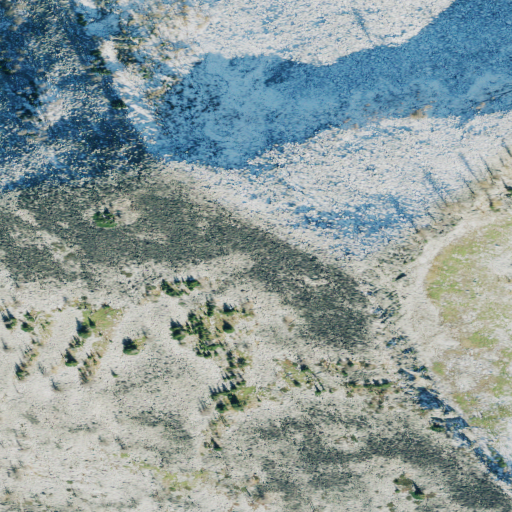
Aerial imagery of mountain in Montana named Gordon Mountain containing grassland, evergreen forest, shrub, barren land, and snow